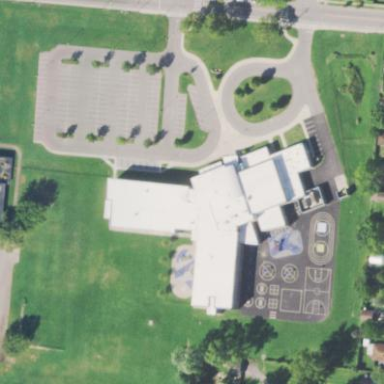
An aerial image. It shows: School.